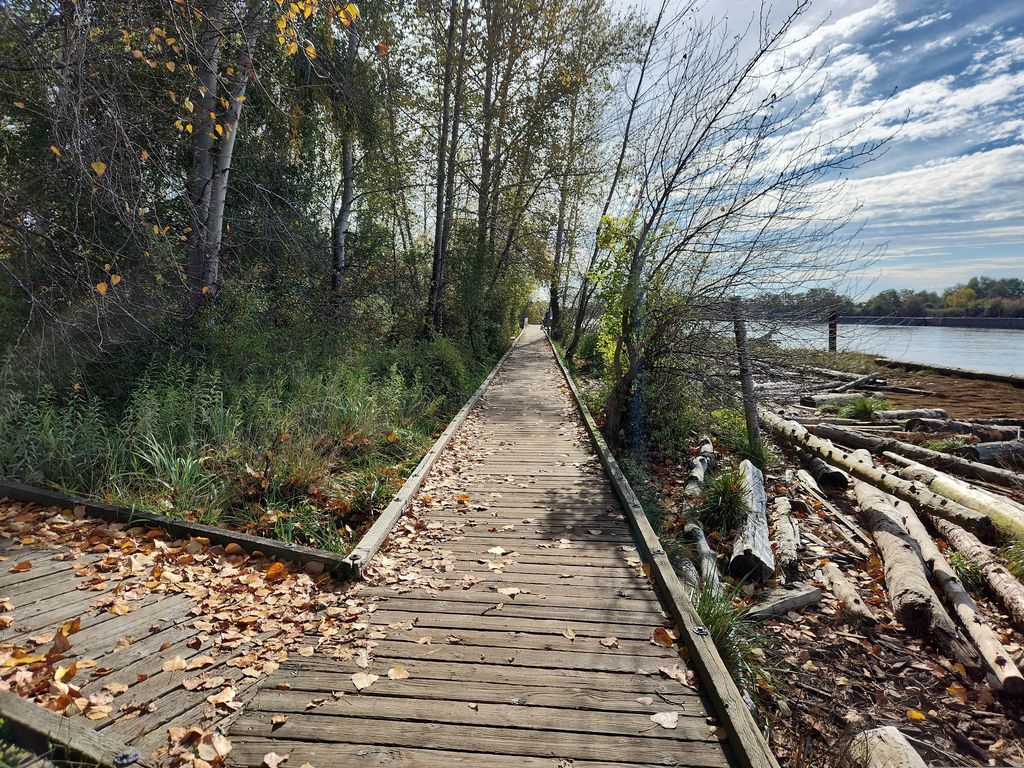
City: vancouver